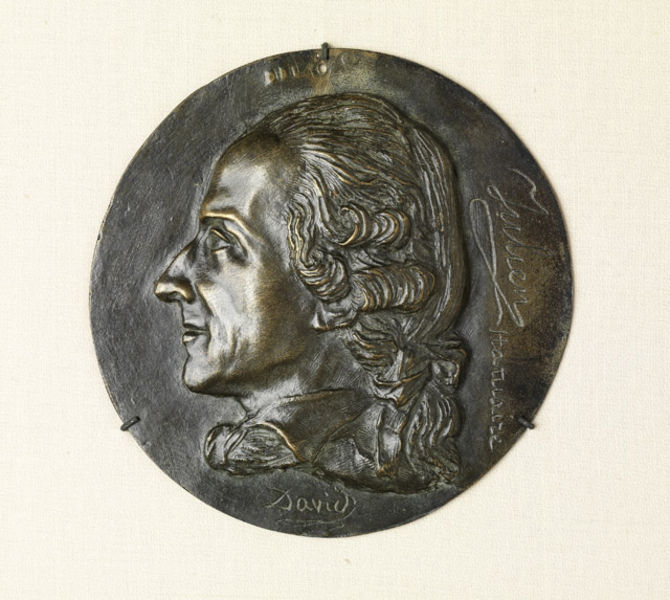
Titel: Pierre Julien
Künstler: Pierre-Jean David d'Angers
Standort: Karlsruhe
Institution: Staatliche Kunsthalle Karlsruhe
Schlagwörter: haut, kopf, mann, weiß, frisur, haar, licht, mund, nase, ohr, profil, stirn, blick, tuch, schleife, alt, hemd, wand, augen, band, barock, falten, gesicht, kragen, silber, bildnis, hals, portrait, porträt, signatur, spiegelung, auge, gold, haare, lange haare, adel, musiker, augenbrauen, kinn, lippen, locken, ohren, rokoko, kreis, rund, perücke, lächeln, relief, schrift, seitlich, wangen, wellen, vergilbt, friedrich, tafel, zopf, inschrift, streng, brauen, glanz, halstuch, seitenansicht, glänzend, metall, bronze, plastik, edel, wange, augenbraue, nagel, foto, name, eisen, messing, haken, antike, medaillon, links, geld, befestigt, loch, hakennase, kupfer, seite, text, plakette, medallie, gravur, politiker, löcher, halbprofil, seitenprofil, antik, halb, adelig, adliger, medaille, wichtig, aufklärung, gedenken, künstlerporträt, goethe, emblem, david, erinnerung, klassik, solber, bronzeguss, prägung, münze, pferdeschwanz, mozart, relif, biedermaier, geischt, hemdskragen, gemme, ösen, öse, krumme nase, stanzen, haiden, run, langes haar, uge, gedächtnis, numismatik, geldstück, taler, gestanzt, bronzemedaille, gedenkmünze, locj, seitenportrait, jopf, parrücke, 18.jahrhundert, enblem, julien, markante züge, vorkopf, kupfermünze, davi, gedächtnismünze, porträöt, ddavid, metalllplakette, verewigung